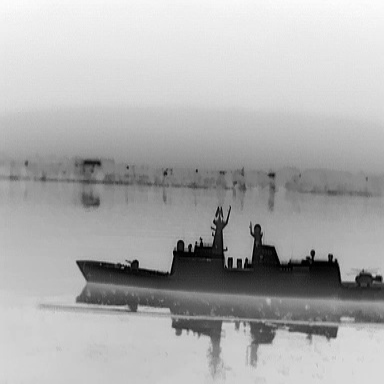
There is a warship in the infrared image.